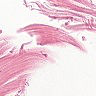
Metastatic tissue present: no